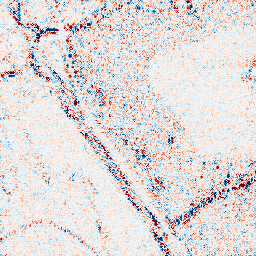
Category: wavelet
Decomposition family: wavelet_reverse_biorthogonal
Decomposition parameters: wavelet: rbio5.5
level: 1
Upsampling method: fft_zeropad
Upsampling parameters: scale: 4
Upsampling scale: 4